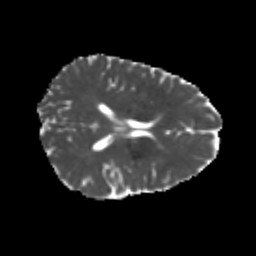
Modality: MD
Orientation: axial
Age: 20
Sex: female
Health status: healthy
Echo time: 0.074 s